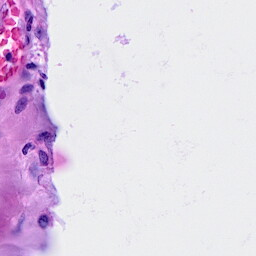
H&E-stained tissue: Ovarian